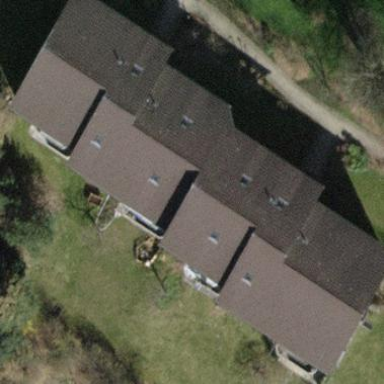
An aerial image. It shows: Pitched roof building.